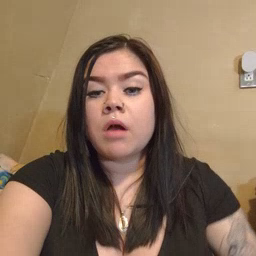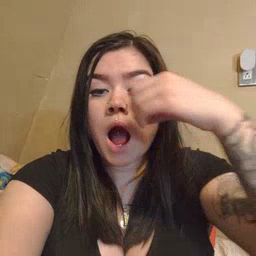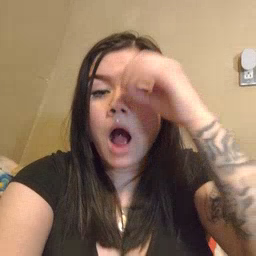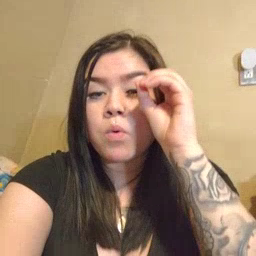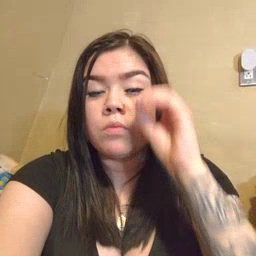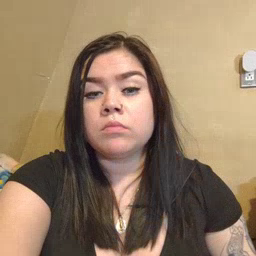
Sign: owl